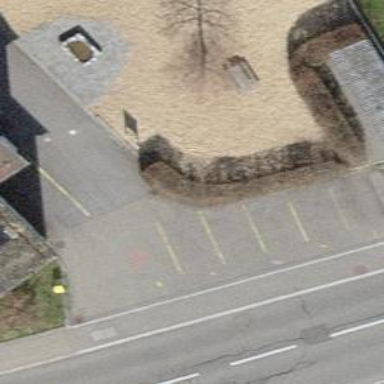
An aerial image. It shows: Hedge acting as barrier.